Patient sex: F
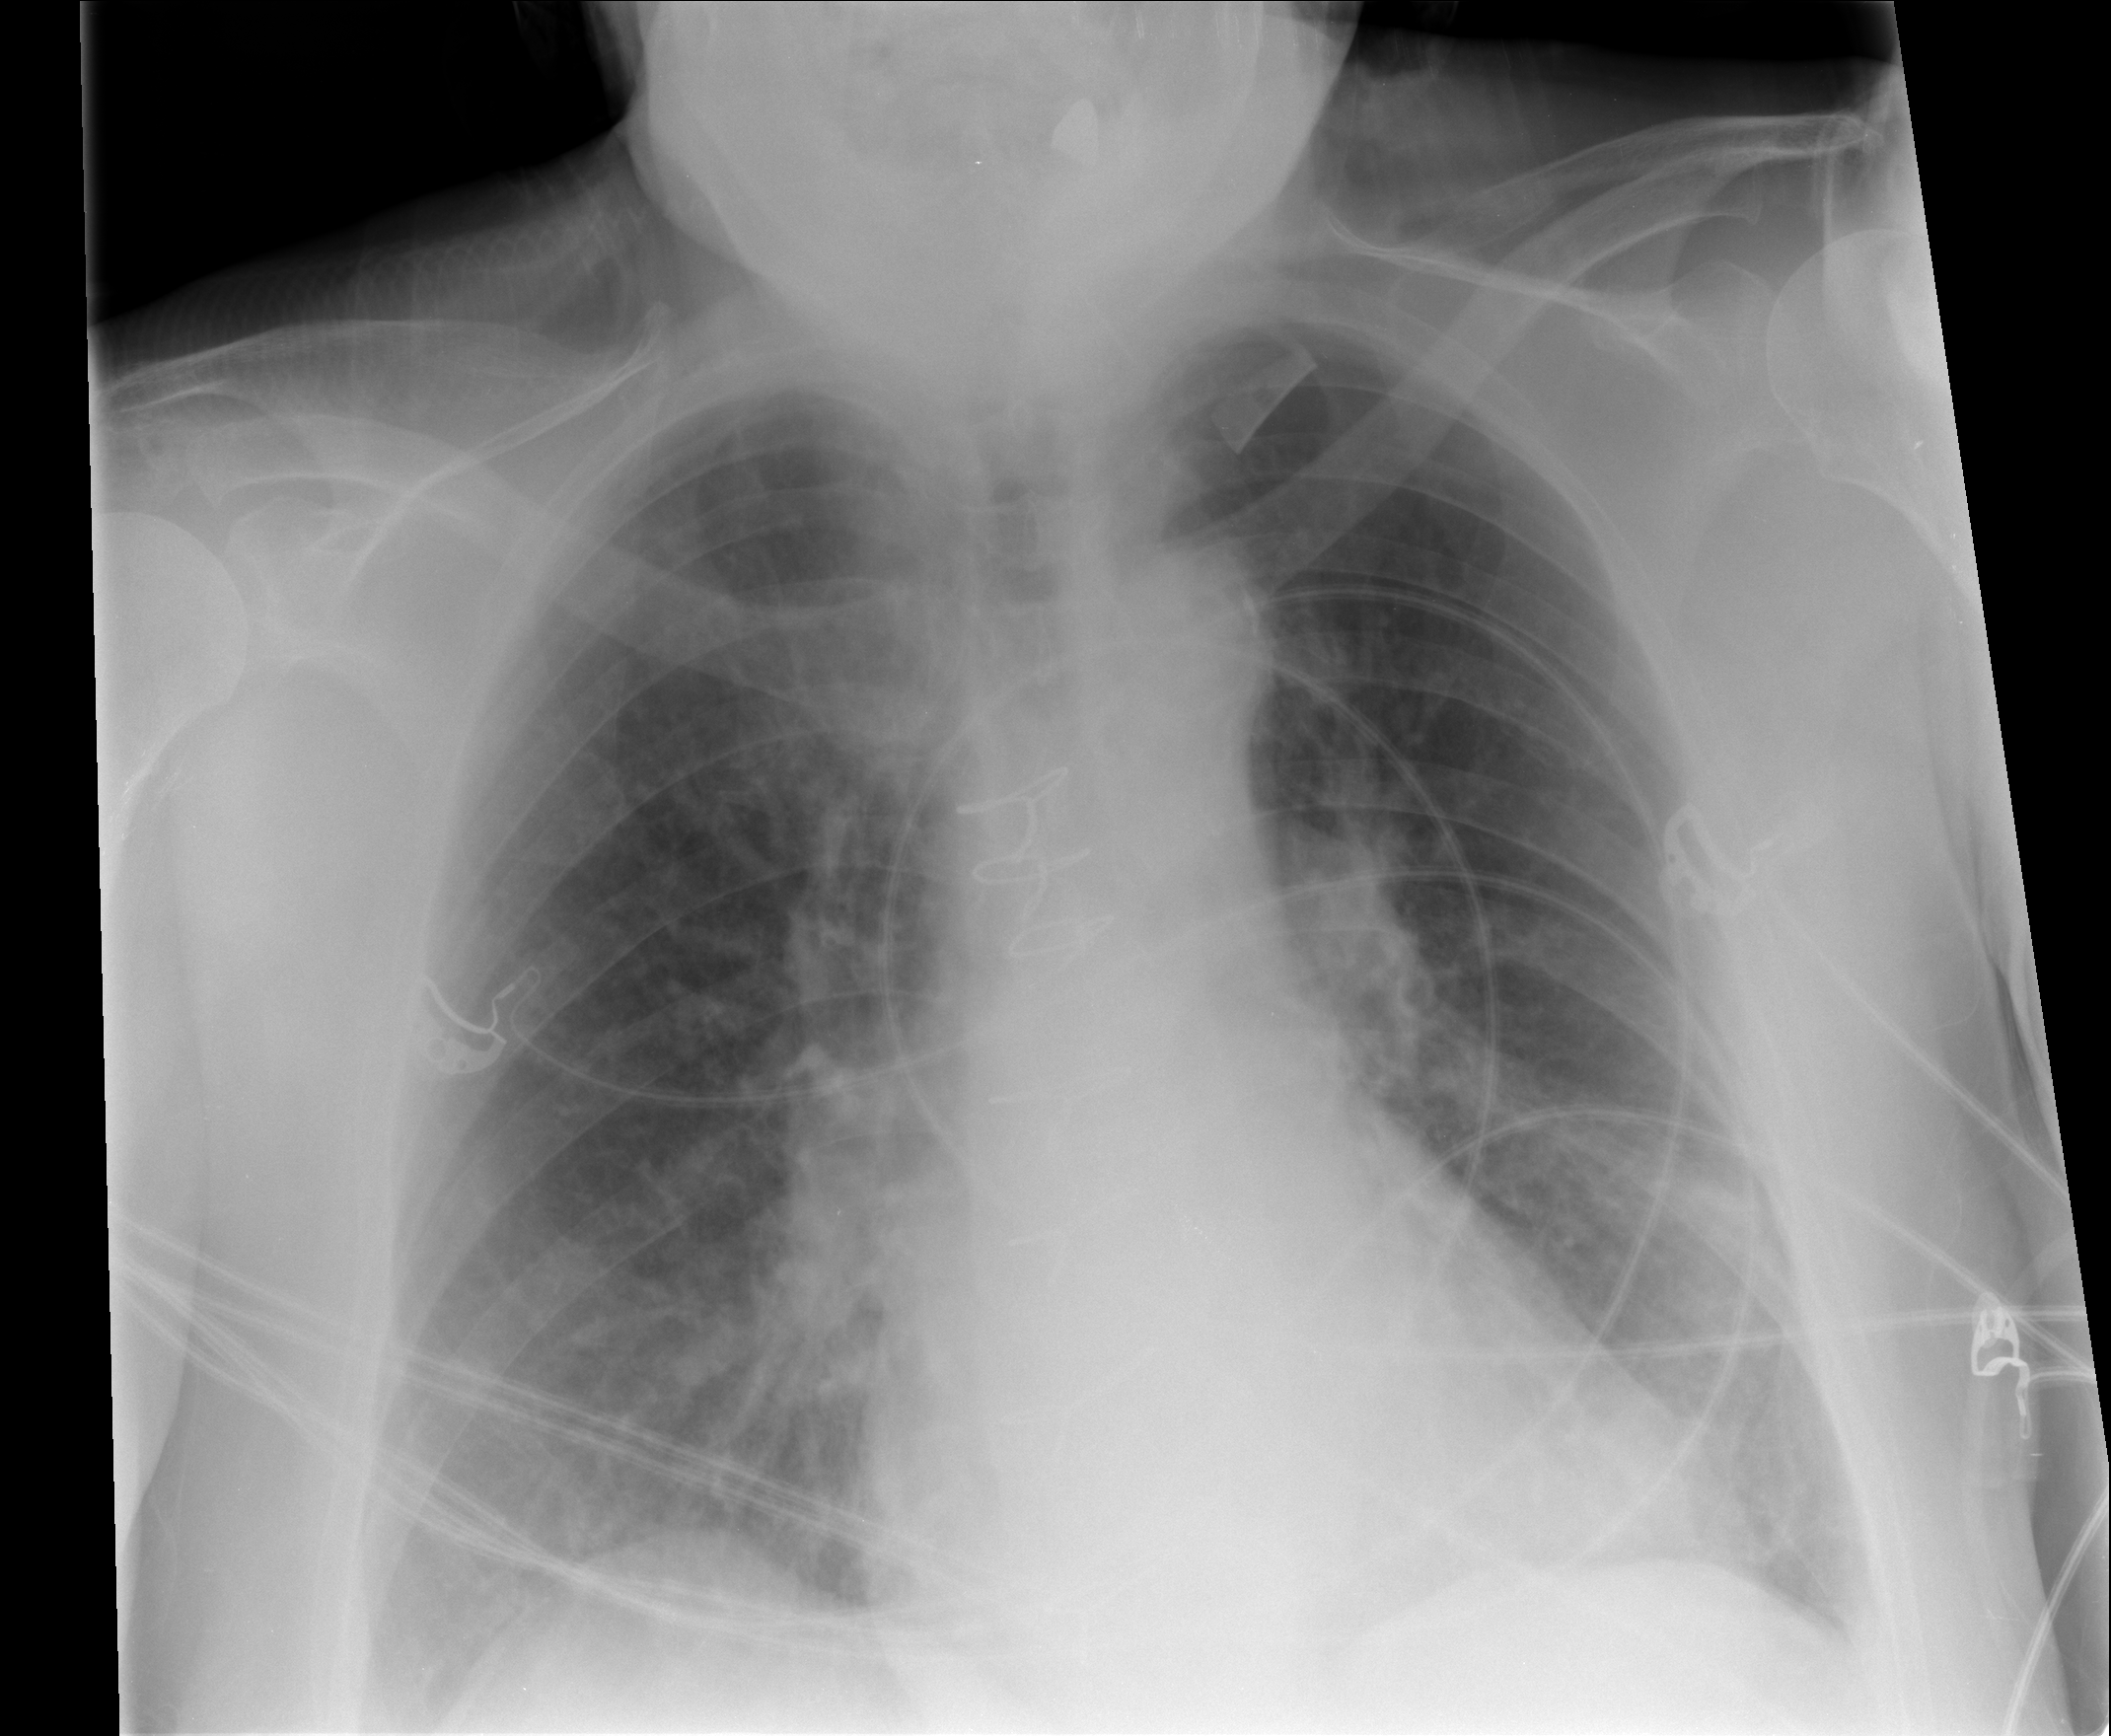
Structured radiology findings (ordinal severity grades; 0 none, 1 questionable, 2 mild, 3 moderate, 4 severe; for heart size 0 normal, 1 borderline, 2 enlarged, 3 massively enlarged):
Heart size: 2
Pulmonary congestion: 2
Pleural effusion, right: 1
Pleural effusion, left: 1
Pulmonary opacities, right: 1
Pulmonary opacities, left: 1
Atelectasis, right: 2
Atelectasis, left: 2